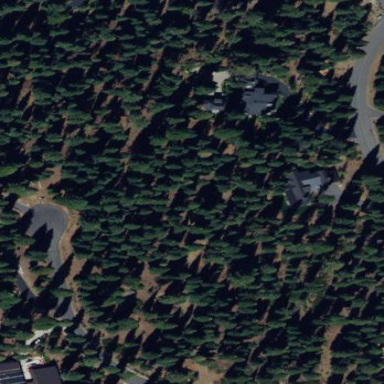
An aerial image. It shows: Evergreen woodland with needle-leaved trees.